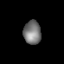
Tissue: lung
Cell type: Endothelial cells
Senescence score: 0.1892
Nuclear area (px): 403
Mean DAPI intensity: 119.725